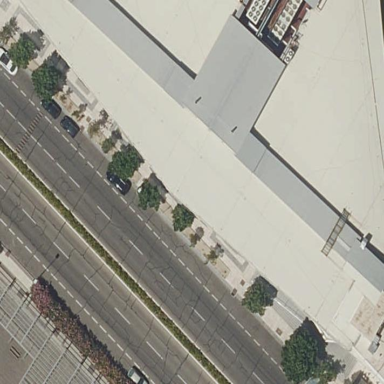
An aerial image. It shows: Commercial building.